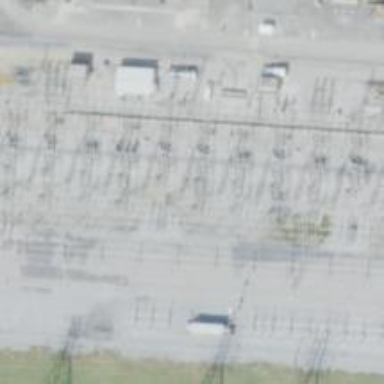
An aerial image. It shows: Switch for power supply.